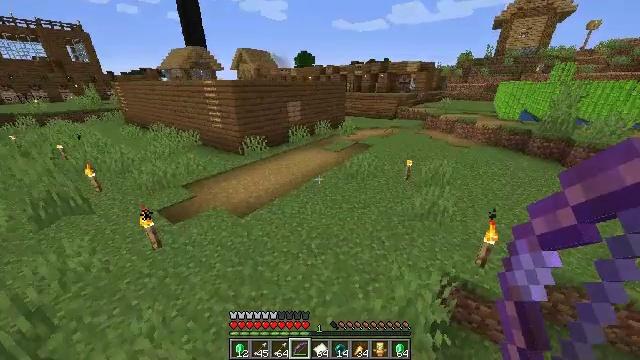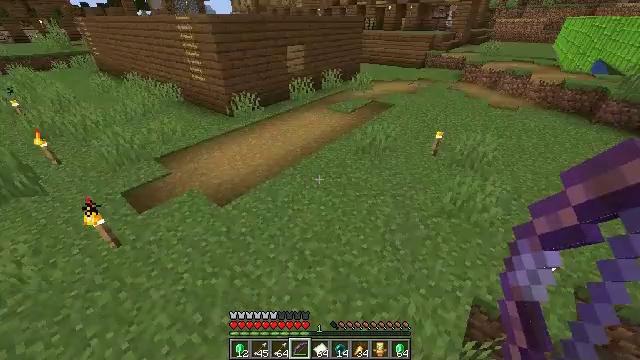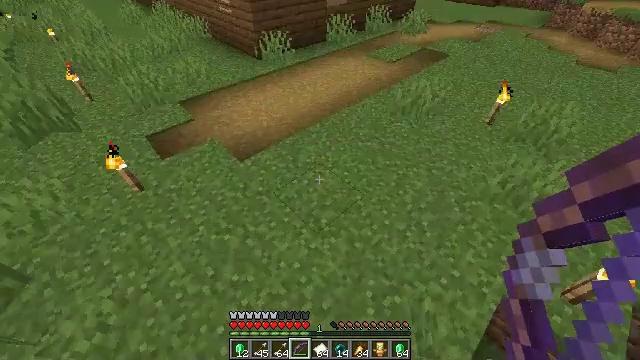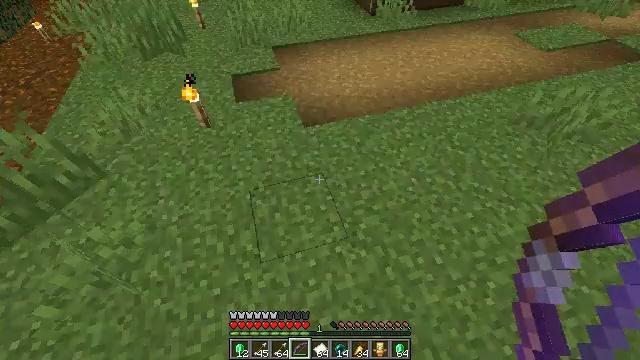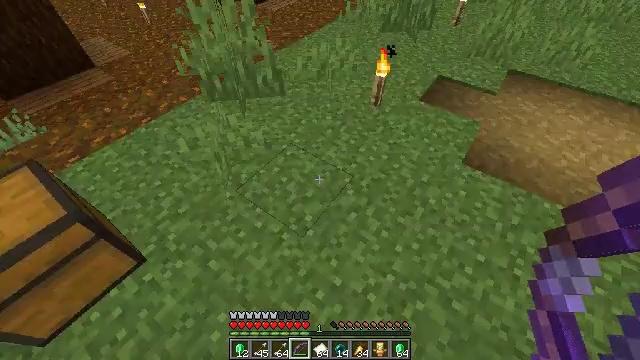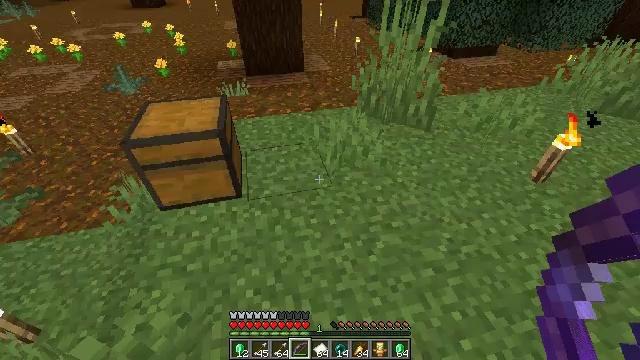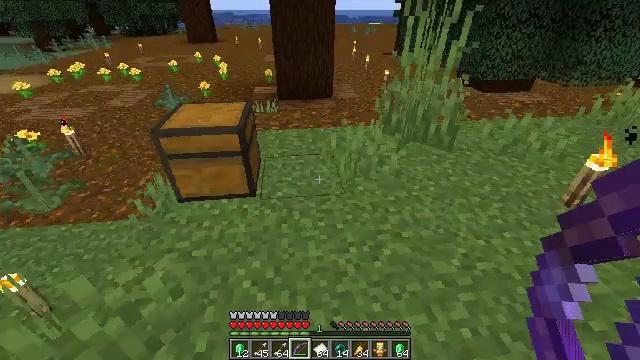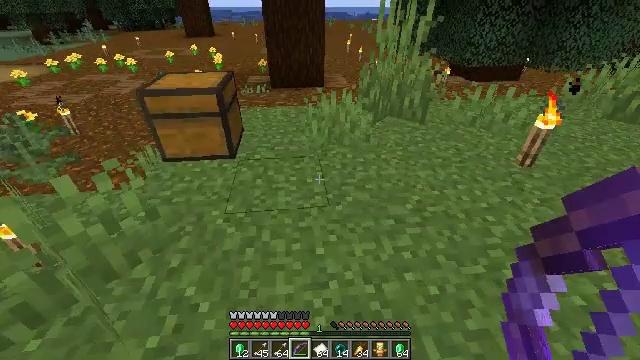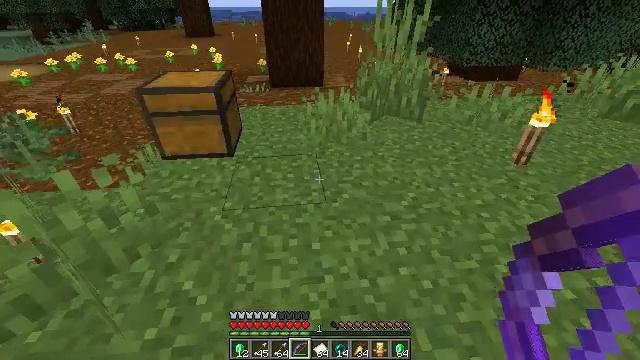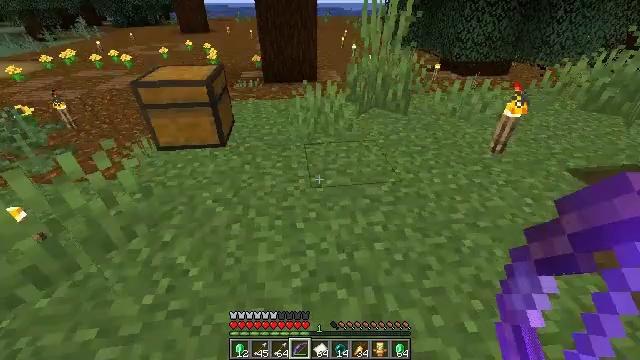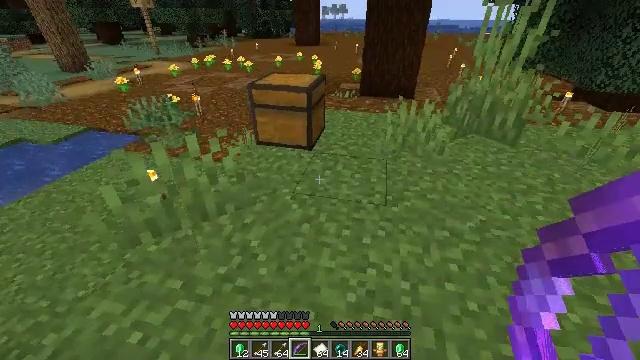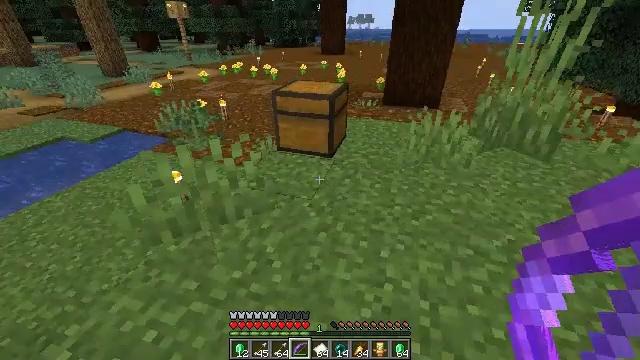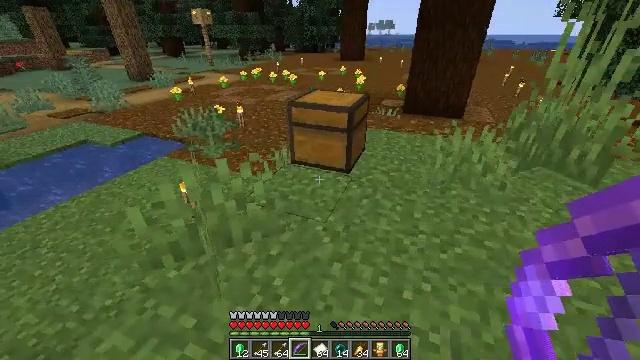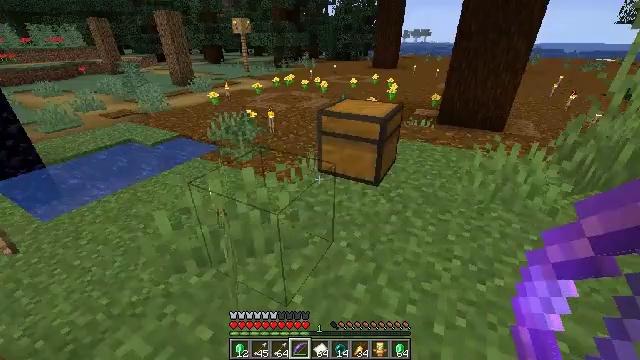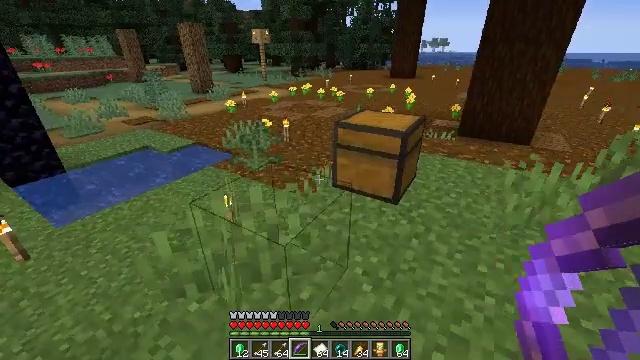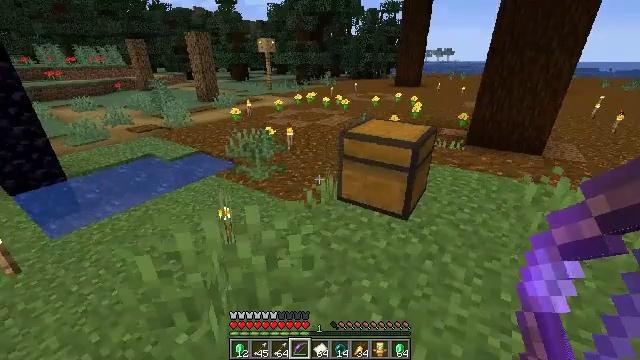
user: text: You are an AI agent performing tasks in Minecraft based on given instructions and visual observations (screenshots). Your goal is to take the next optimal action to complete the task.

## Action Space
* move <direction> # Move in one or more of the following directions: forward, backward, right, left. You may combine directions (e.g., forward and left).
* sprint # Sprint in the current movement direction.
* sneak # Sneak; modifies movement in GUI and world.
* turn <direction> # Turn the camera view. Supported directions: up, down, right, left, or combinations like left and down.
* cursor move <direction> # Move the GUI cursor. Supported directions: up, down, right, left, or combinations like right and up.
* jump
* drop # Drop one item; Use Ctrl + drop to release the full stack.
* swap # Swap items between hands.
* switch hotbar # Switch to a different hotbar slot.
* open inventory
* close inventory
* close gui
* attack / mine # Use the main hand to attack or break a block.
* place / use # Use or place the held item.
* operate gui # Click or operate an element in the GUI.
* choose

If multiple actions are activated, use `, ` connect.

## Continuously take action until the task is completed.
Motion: motion action
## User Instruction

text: Use a crafting table to make a shulker box.
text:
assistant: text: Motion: turn left and down
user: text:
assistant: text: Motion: turn left and down
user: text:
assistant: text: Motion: turn left and down
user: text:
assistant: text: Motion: turn left and up
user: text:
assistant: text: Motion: turn left and up
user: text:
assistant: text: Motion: turn left and up
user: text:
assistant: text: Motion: no_op
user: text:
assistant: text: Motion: no_op
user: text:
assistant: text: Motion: no_op
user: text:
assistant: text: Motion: move forward, turn left and up
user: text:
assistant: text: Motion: move forward, turn left and up
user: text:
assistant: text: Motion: move forward, turn left and up
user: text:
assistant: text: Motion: move forward, turn left and up
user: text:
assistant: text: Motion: move forward, turn left and up
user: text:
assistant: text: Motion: move forward, turn left and up
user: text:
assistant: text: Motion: move forward
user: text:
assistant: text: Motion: move forward, turn up
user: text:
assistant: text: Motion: move forward, turn right and down
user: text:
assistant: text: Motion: move forward, turn right and down
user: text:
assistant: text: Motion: turn right and down, use / place
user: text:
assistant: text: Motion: use / place
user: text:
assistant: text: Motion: use / place
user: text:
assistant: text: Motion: use / place
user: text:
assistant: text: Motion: no_op
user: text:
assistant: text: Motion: no_op
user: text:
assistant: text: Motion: no_op
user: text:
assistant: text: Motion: no_op
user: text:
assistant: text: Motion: no_op
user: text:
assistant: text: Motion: cursor move right
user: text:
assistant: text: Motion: no_op